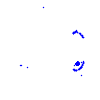
Particle: electron